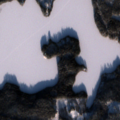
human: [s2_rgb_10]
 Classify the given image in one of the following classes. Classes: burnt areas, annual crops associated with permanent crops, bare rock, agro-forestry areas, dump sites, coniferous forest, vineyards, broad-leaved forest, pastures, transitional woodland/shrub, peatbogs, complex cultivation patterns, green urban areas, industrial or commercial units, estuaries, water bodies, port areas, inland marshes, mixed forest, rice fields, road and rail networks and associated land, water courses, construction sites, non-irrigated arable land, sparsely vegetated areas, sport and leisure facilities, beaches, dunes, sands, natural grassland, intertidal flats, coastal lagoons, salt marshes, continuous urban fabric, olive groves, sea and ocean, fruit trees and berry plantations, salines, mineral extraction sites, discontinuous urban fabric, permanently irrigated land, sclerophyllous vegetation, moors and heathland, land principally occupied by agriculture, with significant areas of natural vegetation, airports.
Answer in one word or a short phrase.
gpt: coniferous forest, transitional woodland/shrub, water bodies